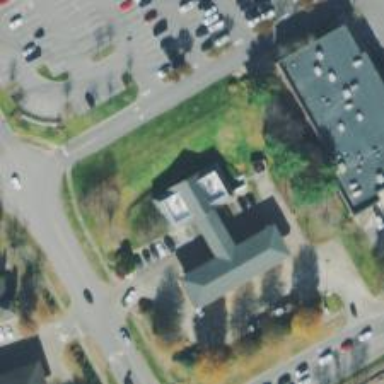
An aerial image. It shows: Convenience shop.